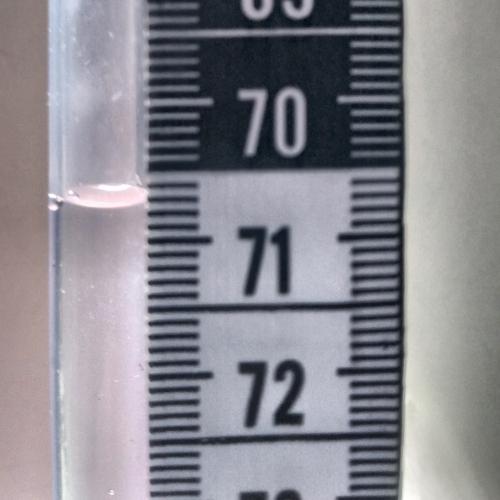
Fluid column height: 70.7 cm